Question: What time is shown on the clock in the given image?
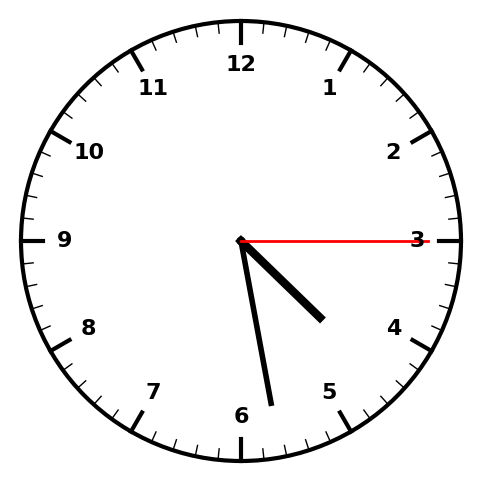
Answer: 04:28:15